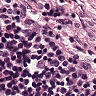
Metastatic tissue present: no